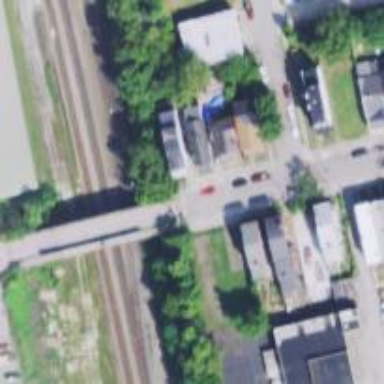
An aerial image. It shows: Residential road with bridge. There is sidewalk on the left side.